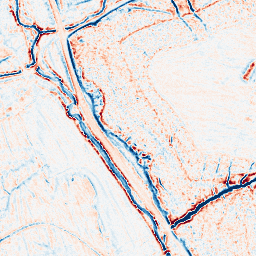
Category: edge_preserving
Decomposition family: bilateral
Decomposition parameters: d: 9
sigma_color: 75
sigma_space: 25
Upsampling method: cubic_catmull_rom
Upsampling parameters: scale: 8
Upsampling scale: 8